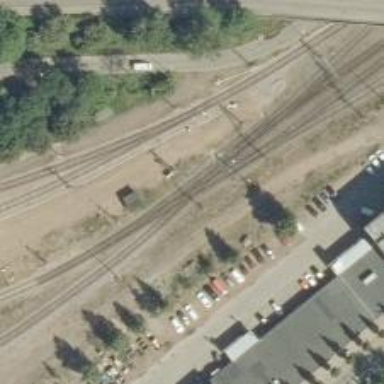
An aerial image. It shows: Railway crossing.